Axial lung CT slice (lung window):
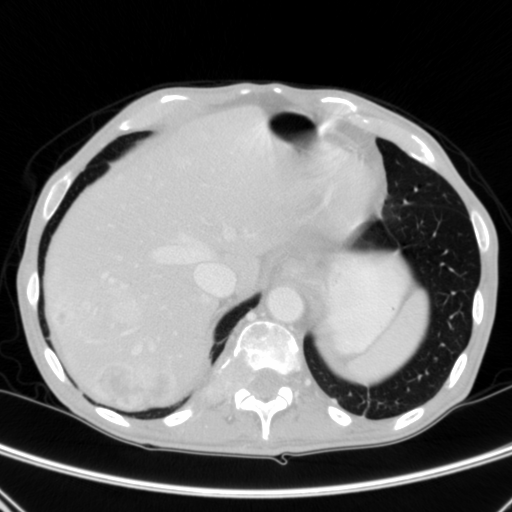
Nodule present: no